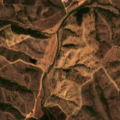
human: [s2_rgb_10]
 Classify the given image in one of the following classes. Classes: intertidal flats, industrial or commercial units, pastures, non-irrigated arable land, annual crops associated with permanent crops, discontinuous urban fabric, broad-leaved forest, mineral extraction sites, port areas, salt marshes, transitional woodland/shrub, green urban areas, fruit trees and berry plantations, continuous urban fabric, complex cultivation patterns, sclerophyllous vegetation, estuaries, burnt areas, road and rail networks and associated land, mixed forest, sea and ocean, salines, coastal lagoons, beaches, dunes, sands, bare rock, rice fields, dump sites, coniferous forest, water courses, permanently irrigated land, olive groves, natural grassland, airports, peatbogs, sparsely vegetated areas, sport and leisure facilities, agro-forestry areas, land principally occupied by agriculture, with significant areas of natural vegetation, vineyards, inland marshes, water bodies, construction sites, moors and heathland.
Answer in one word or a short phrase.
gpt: pastures, complex cultivation patterns, agro-forestry areas, broad-leaved forest, transitional woodland/shrub